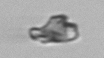
Label: detritus_transparent